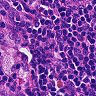
Metastatic tissue present: no